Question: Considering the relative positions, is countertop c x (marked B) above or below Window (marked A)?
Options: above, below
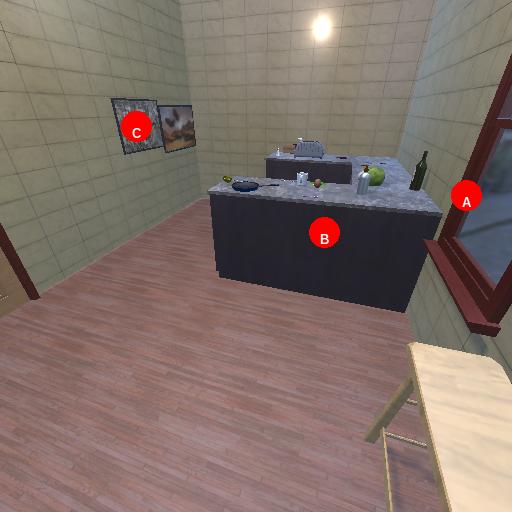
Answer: above